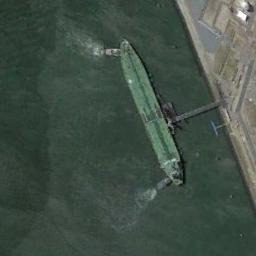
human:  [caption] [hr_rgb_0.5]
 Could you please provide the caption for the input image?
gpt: There is a ship at sea .

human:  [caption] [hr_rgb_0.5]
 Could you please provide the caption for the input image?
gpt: A green tanker docked by the dock .

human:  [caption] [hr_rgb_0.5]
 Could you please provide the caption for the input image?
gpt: There is a ship in the green water on the shore .

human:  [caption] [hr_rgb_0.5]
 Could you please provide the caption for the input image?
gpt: The green ship is docked at the dock and the water is dark green .

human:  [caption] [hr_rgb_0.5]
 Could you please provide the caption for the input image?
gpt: The green ship is at the harbor .